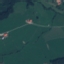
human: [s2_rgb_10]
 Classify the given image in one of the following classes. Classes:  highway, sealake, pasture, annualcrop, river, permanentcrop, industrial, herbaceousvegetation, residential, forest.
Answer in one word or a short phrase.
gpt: Pasture